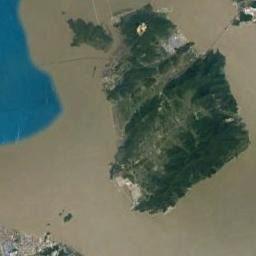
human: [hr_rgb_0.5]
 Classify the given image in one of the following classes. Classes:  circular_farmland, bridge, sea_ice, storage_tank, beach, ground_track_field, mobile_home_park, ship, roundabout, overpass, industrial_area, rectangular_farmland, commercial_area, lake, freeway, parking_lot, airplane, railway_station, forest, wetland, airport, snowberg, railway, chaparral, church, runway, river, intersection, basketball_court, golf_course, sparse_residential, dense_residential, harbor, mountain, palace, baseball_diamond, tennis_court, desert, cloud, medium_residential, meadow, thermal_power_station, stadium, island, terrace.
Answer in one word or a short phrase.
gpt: island